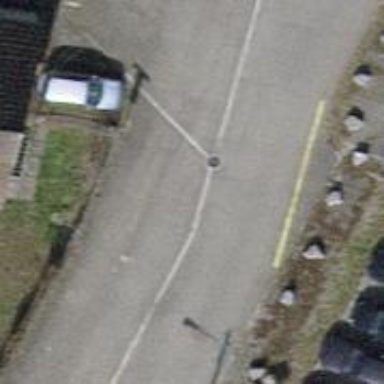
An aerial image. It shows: Asphalt service road.